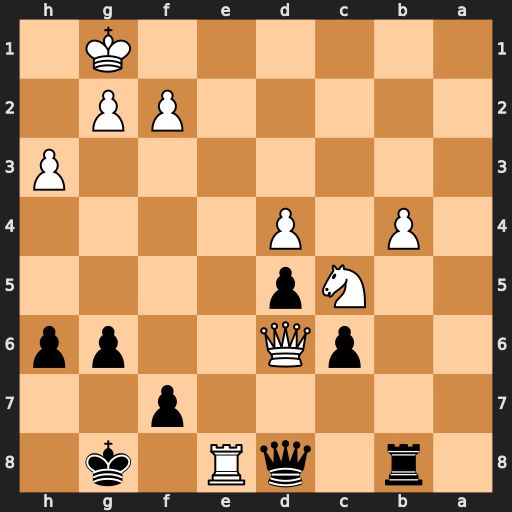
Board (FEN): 1r1qR1k1/5p2/2pQ2pp/2Np4/1P1P4/7P/5PP1/6K1
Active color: b
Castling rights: -
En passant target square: -
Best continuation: Qxe8 Nd7 Qe1+